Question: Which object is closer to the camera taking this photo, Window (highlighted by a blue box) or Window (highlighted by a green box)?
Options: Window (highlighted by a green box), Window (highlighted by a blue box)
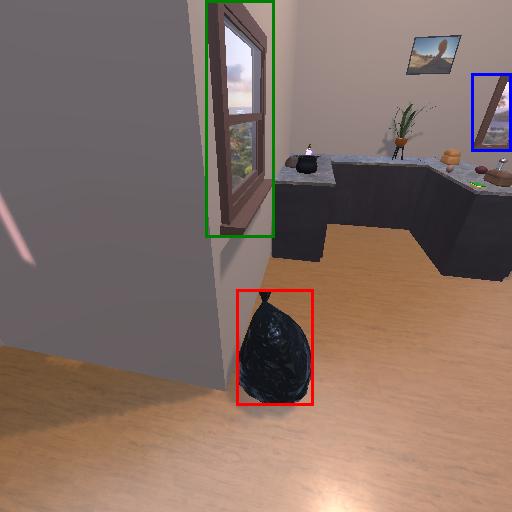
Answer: Window (highlighted by a green box)